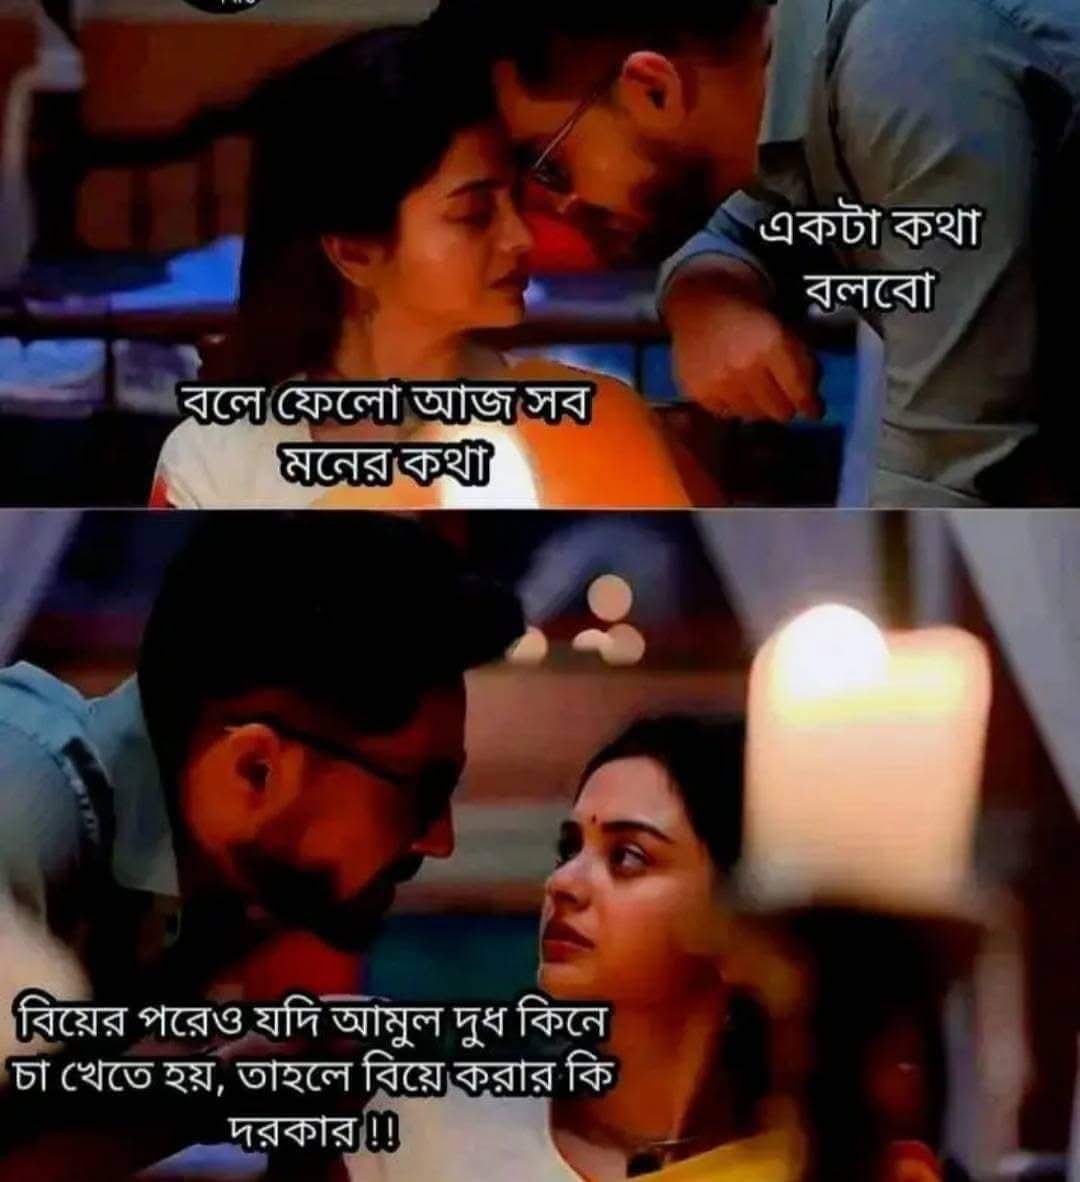
Text: একটা কথা বলবো
বলে ফেলো আজ সব মনের কথা
বিয়ের পরেও যদি আমুল দুধ কিনে চা খেতে হয়, তাহলে বিয়ে করার কি দরকার!!
Label: Non Hate